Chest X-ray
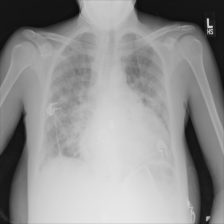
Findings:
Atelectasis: negative
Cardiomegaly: negative
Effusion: negative
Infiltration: negative
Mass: negative
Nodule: negative
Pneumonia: positive
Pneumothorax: negative
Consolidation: negative
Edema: negative
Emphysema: negative
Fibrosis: negative
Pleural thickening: negative
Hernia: negative